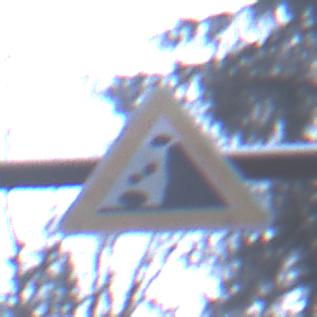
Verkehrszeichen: SteinschlagRechts
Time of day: MorningAfternoon
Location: Outdoor (Nature)
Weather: Overcast
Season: Winter
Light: Natural